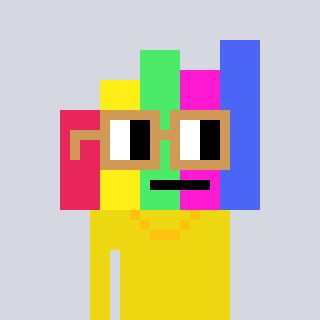
a pixel art character with square brown glasses, a bar chart-shaped head and a yellow-colored body on a cool background